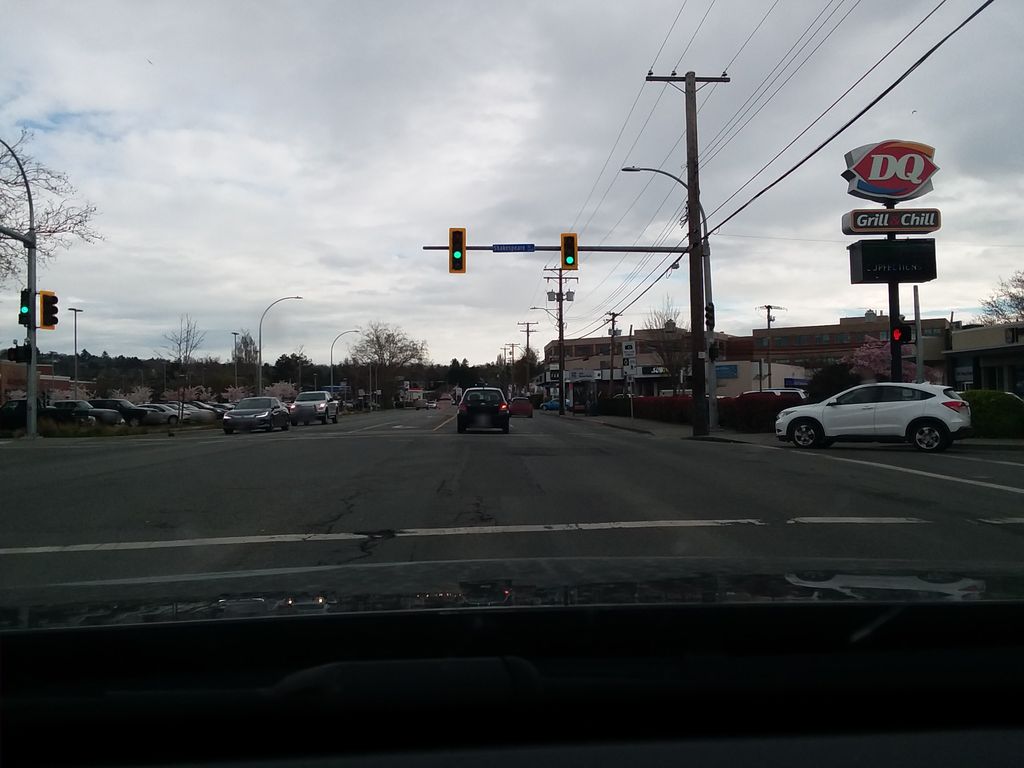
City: victoria